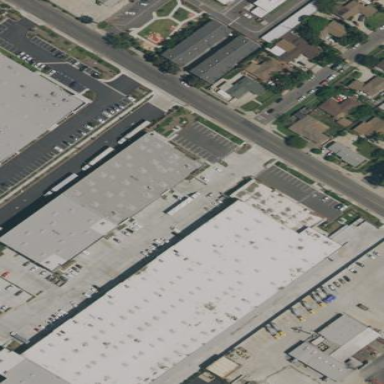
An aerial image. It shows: Warehouse building.